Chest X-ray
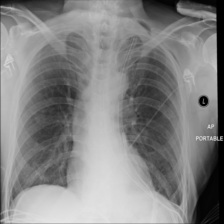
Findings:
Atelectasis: negative
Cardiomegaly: negative
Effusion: positive
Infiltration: negative
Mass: negative
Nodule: negative
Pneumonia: negative
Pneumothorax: negative
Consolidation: negative
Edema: negative
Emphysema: positive
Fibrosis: negative
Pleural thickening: negative
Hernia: negative